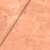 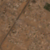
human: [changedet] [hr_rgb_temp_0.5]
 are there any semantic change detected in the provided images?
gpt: The area near the street was urbanized.